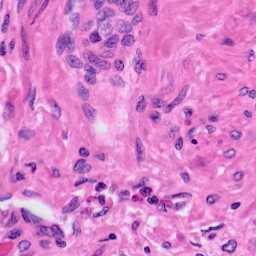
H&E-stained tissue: Prostate